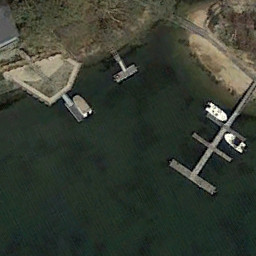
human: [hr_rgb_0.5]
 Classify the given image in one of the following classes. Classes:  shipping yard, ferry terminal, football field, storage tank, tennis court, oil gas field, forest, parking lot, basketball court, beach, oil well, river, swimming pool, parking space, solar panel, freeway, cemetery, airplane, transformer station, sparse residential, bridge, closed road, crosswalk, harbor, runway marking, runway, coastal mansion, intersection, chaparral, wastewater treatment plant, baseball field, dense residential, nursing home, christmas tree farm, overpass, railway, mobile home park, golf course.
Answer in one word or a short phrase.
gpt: ferry terminal